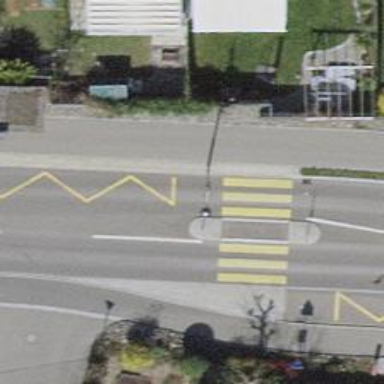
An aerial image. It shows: Traffic island located on footway.